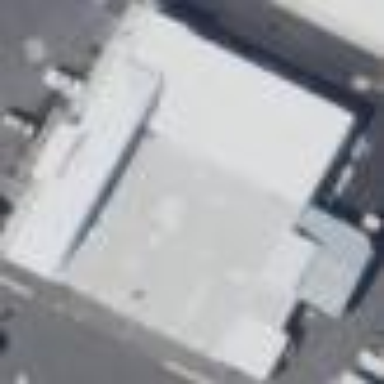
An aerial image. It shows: Hardware shop located in building.